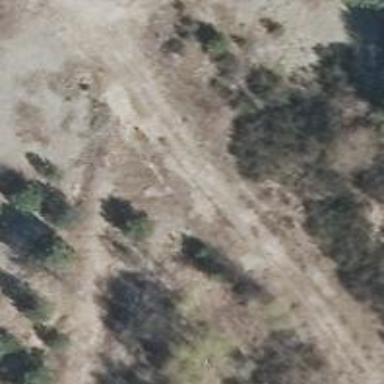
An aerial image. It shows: Dirt track with grade 4 track type.